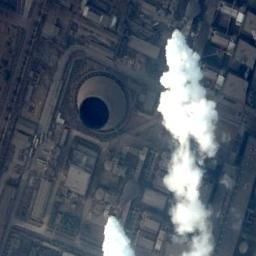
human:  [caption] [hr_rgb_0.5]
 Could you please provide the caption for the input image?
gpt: In the thermal power station there is a neatly planned factory building, A cooling tower, and a smoking chimney .

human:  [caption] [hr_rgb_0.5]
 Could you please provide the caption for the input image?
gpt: There are many buildings of different shapes next to the thermal power station .

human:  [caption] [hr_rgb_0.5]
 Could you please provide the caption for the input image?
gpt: The thermal power station is on the grass next to some buildings with white mist above .

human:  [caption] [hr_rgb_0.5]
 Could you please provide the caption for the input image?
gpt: There is a thermal power station and a house in the open space by the road .

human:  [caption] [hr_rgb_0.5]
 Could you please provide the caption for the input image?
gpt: There are many buildings and several chimneys on the thermal power station .